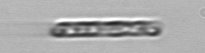
Label: Dactyliosolen_fragilissimus